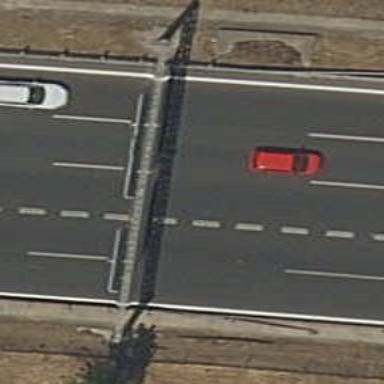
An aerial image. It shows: Motorway junction.